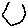
Label: hexagon